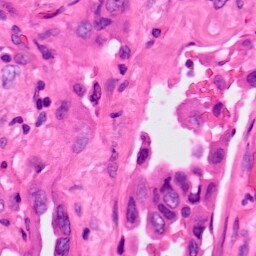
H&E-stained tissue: Lung